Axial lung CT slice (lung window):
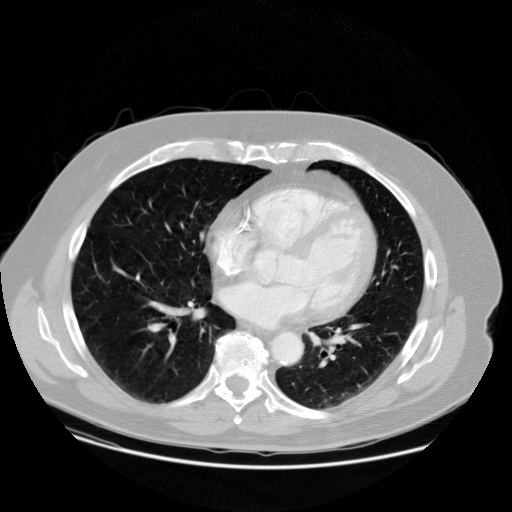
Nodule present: no